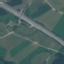
Land use / land cover class: Highway